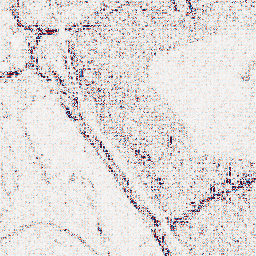
Category: wavelet
Decomposition family: wavelet_biorthogonal
Decomposition parameters: wavelet: bior3.5
level: 1
Upsampling method: linear_exact
Upsampling parameters: scale: 8
Upsampling scale: 8